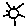
Label: sun